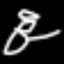
Label: angel